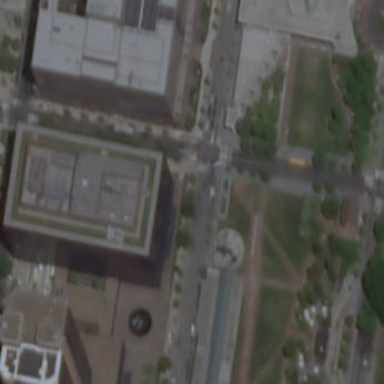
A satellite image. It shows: Government building.